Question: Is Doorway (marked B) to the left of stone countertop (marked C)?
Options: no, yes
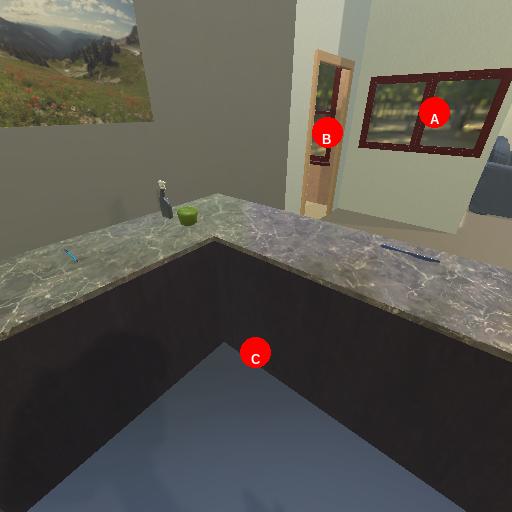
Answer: no